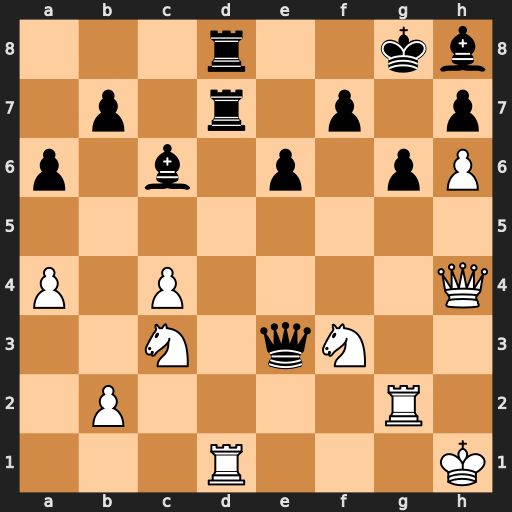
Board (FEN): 3r2kb/1p1r1p1p/p1b1p1pP/8/P1P4Q/2N1qN2/1P4R1/3R3K
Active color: w
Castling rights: -
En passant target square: -
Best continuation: Qxd8+ Rxd8 Rxd8+ Be8 Rxe8#